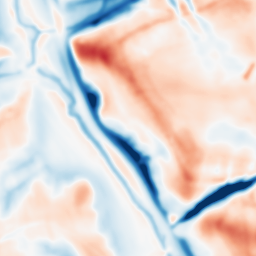
Category: multiscale
Decomposition family: dog_multiscale
Decomposition parameters: sigma_ratio: 1.6
n_scales: 4
base_sigma: 2
Upsampling method: bicubic_16x
Upsampling parameters: scale: 16
Upsampling scale: 16